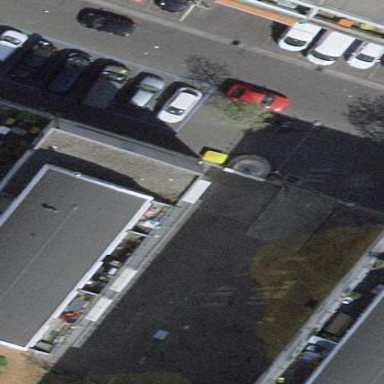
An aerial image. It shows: Pedestrian road with asphalt surface.